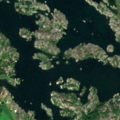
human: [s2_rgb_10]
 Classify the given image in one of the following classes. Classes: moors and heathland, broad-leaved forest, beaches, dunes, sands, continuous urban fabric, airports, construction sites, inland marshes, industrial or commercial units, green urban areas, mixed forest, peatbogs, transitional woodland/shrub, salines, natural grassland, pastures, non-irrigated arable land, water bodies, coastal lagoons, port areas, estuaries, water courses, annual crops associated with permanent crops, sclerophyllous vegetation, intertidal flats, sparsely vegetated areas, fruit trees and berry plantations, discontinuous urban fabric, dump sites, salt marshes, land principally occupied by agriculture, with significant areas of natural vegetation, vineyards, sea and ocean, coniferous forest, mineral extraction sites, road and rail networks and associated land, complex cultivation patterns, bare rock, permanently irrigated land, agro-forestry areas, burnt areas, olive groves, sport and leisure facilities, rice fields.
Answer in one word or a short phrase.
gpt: land principally occupied by agriculture, with significant areas of natural vegetation, broad-leaved forest, bare rock, sea and ocean